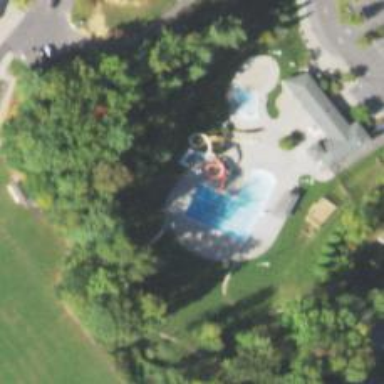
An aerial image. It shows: Water slide attraction.